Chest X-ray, AP view. Patient: 46 years old, sex M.
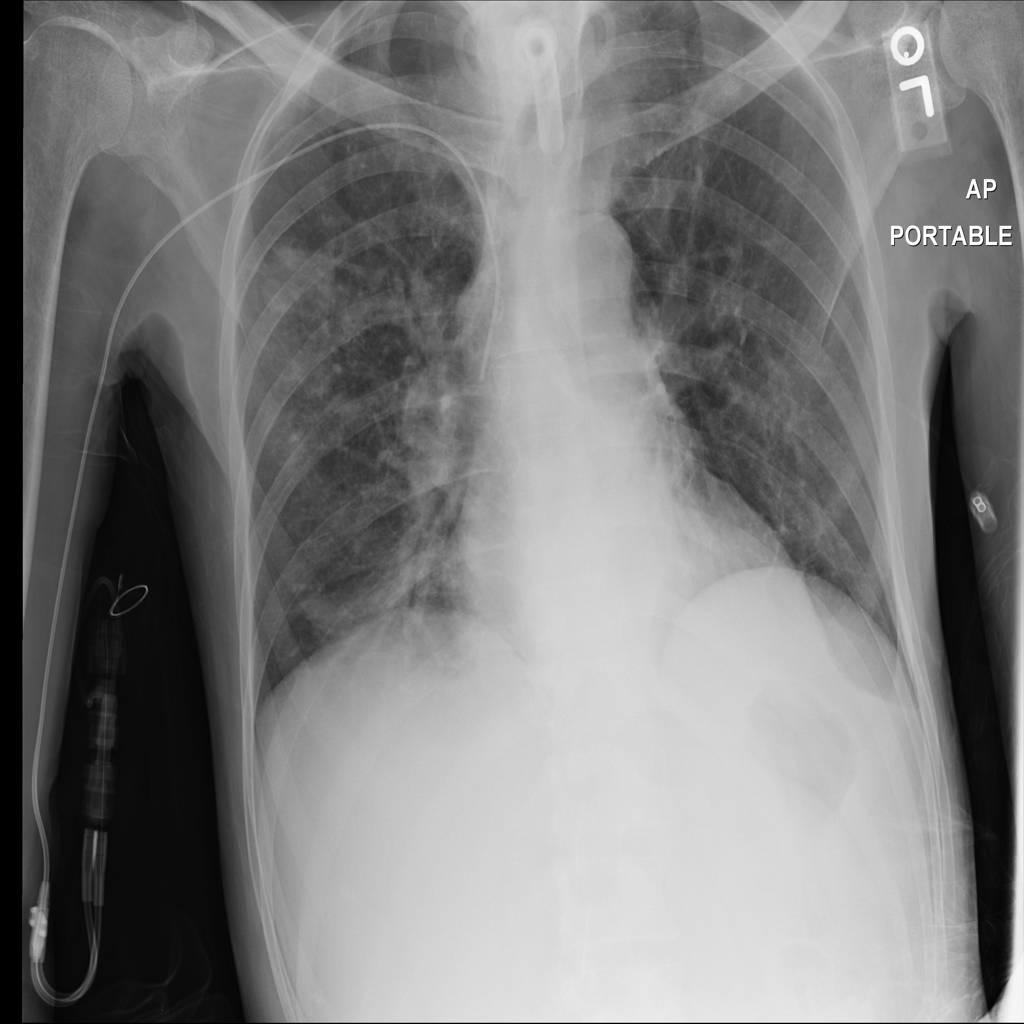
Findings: Atelectasis